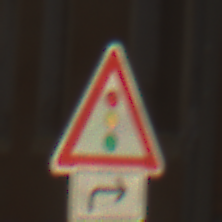
Verkehrszeichen: Lichtzeichenanlage
Zusatzzeichen unten: RichtungsangabeDurchPfeile5
Umgebung: Outdoor, Urban
Tageszeit: Midday
Wetter: Clear
Licht: Natural
Jahreszeit: NotSpecified
Kontrast: HighContrast